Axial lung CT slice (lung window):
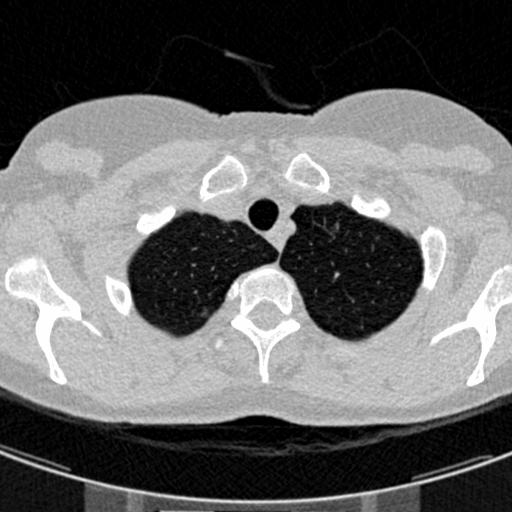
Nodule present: yes
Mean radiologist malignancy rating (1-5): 3